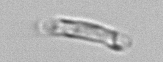
Label: Guinardia_striata